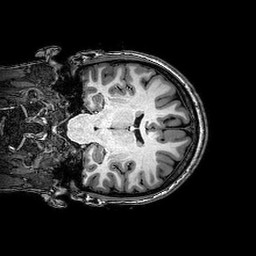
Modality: T1w
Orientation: coronal
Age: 24
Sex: female
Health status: healthy
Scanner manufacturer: philips
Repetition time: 0.008275 s
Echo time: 0.00381 s